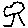
Label: tree